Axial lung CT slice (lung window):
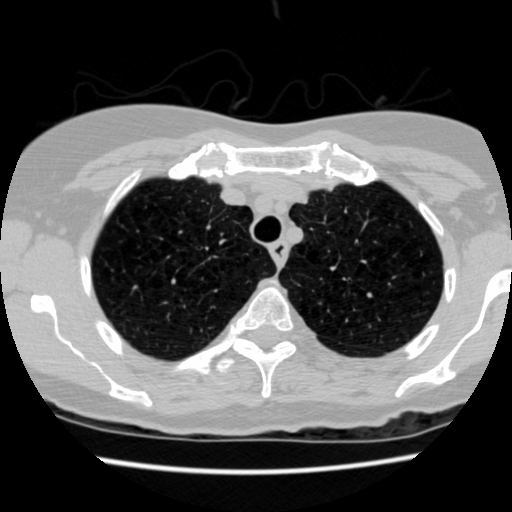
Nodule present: no